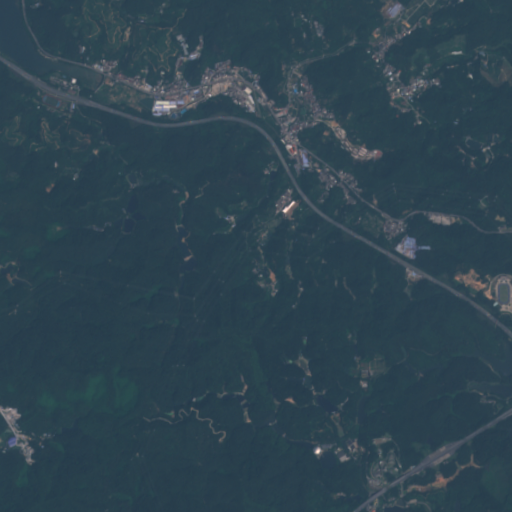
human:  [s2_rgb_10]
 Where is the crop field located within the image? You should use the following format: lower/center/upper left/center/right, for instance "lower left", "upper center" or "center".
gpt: The crop field is located in the lower right of the image.
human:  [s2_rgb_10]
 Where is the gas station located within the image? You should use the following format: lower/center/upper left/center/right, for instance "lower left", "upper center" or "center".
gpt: The gas station is located in the center right of the image.
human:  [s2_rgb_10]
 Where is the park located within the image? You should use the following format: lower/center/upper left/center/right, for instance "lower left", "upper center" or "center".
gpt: The park is located in the upper left of the image.
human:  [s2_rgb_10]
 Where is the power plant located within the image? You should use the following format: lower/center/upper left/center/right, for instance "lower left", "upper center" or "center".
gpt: There is no power plant in the image.